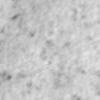
Label: no_change